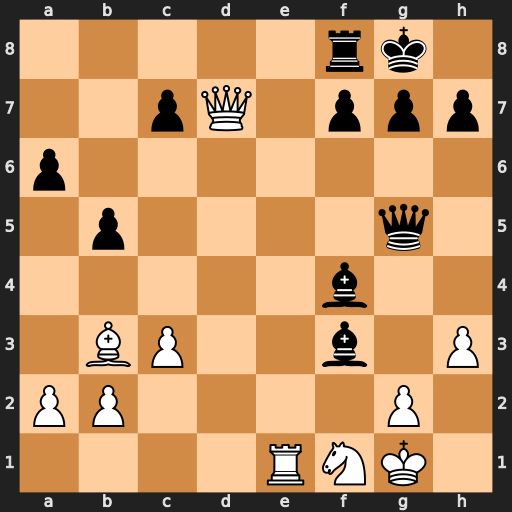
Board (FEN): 5rk1/2pQ1ppp/p7/1p4q1/5b2/1BP2b1P/PP4P1/4RNK1
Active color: w
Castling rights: -
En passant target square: -
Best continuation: Qxf7+ Rxf7 Re8#